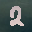
Label: 2